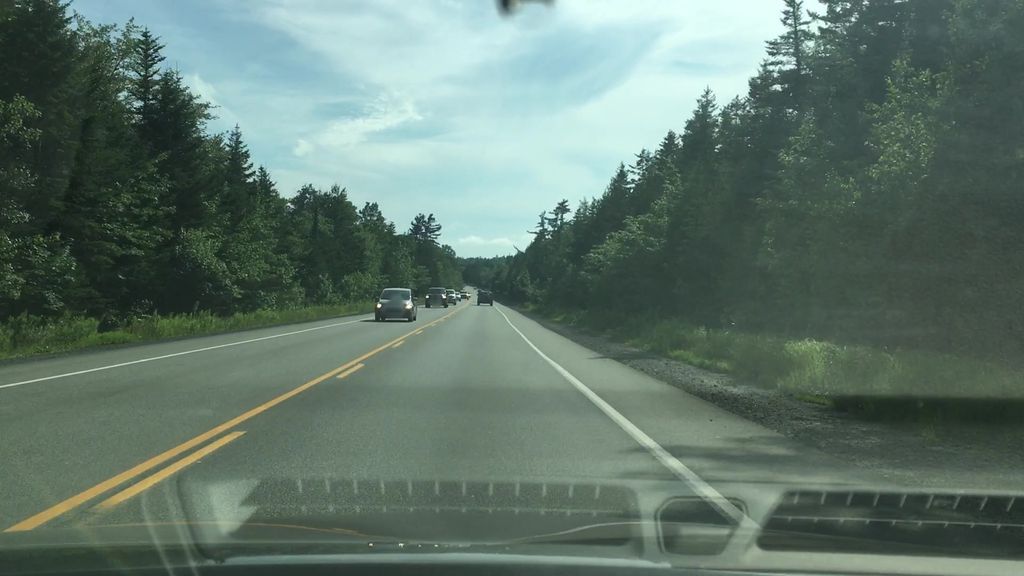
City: halifax